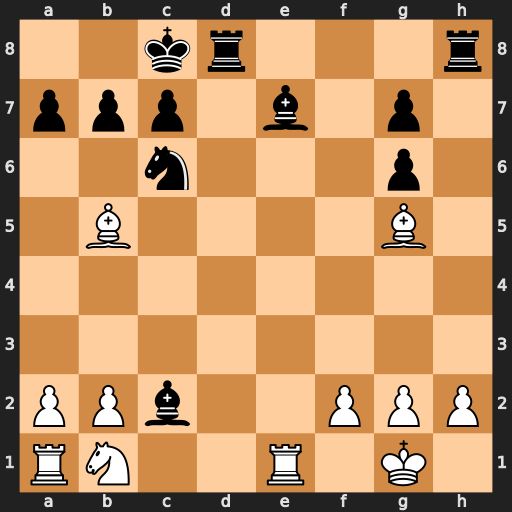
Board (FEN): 2kr3r/ppp1b1p1/2n3p1/1B4B1/8/8/PPb2PPP/RN2R1K1
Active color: w
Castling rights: -
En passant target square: -
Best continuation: Bxe7 Nxe7 Na3 Nf5 Nxc2